Question: My query looks like this:
'''
INSERT INTO tblFiles (filename,downloadname,description,length,parts,checksum)
VALUES ('IMG_0228.JPG','file1','description1'
,<PHONE>,1925,26931139928208758813621215525179134210220)
'''
I am using an access database and my table looks like this:

This is the exception I get:
> An unhandled exception of type 'System.Data.OleDb.OleDbException' occurred in System.Data.dll Additional information: Overflow
I do not understand what is causing this.
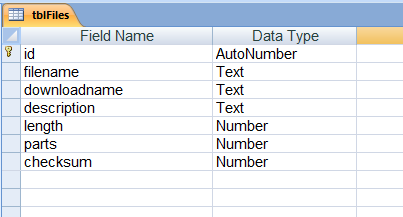
Answer: The problem is with column datatype.
You tried to insert '26931139928208758813621215525179134210220' into number column which obviously generate overflow error.
You should change datatype of 'checksum' column to 'string/binary'.